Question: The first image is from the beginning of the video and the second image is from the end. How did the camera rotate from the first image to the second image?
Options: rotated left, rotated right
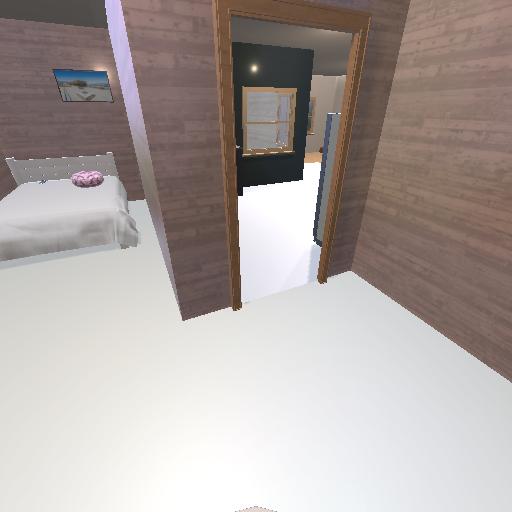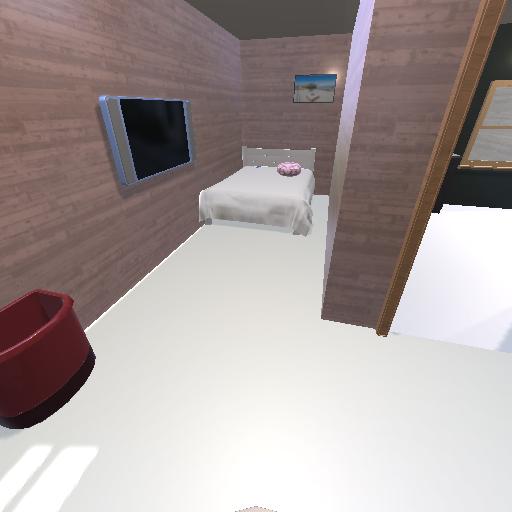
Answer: rotated left